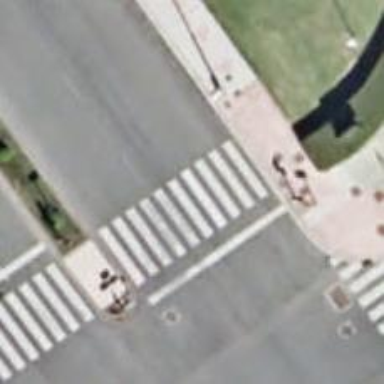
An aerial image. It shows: Crossing with traffic signals.